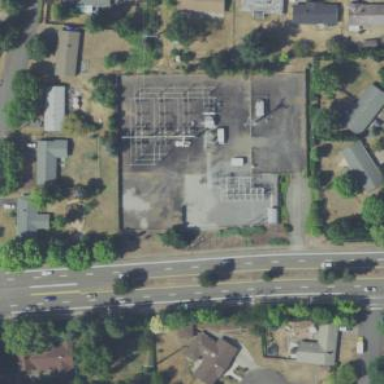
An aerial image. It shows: Power substation.